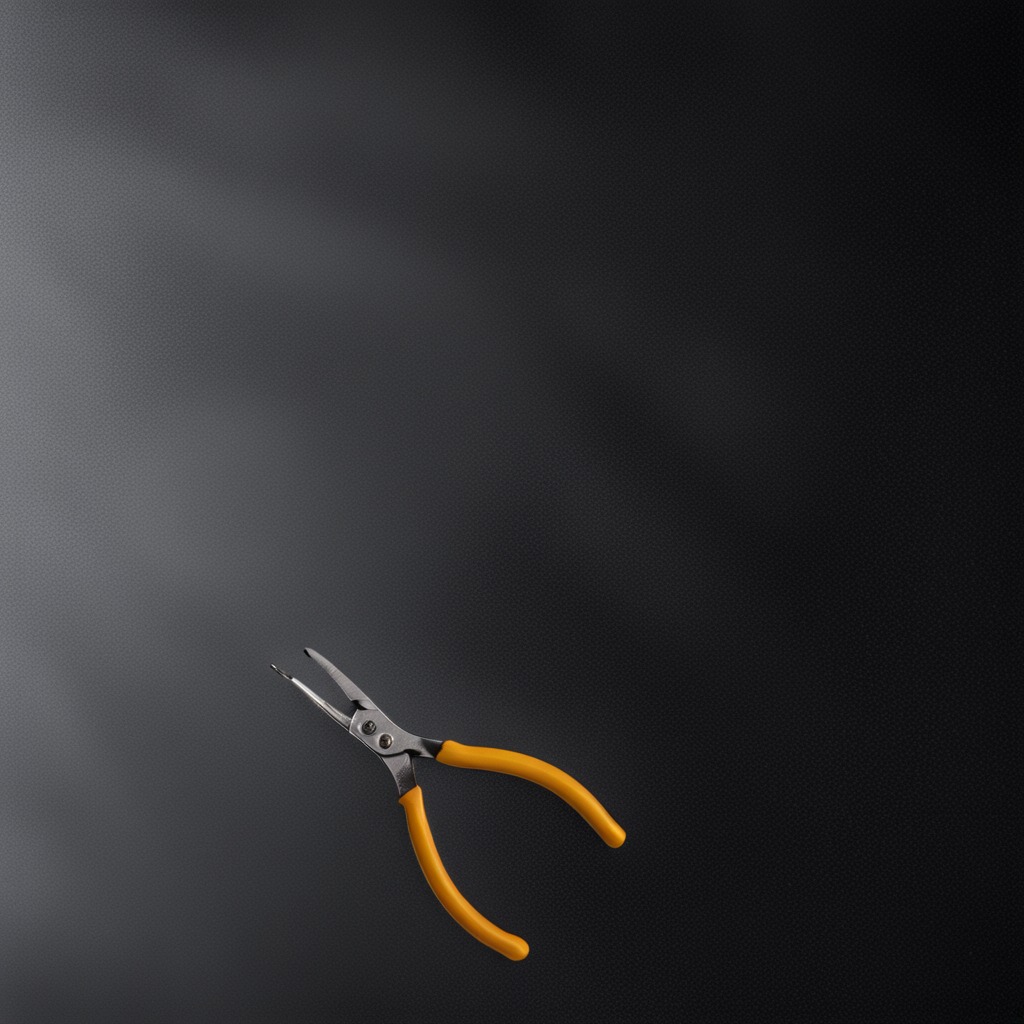
A plier is lying on a clean granite tabletop covered with a black rubber mat inside a workshop under bright overhead lighting crisp shadows high clarity worn but beneath the mat.